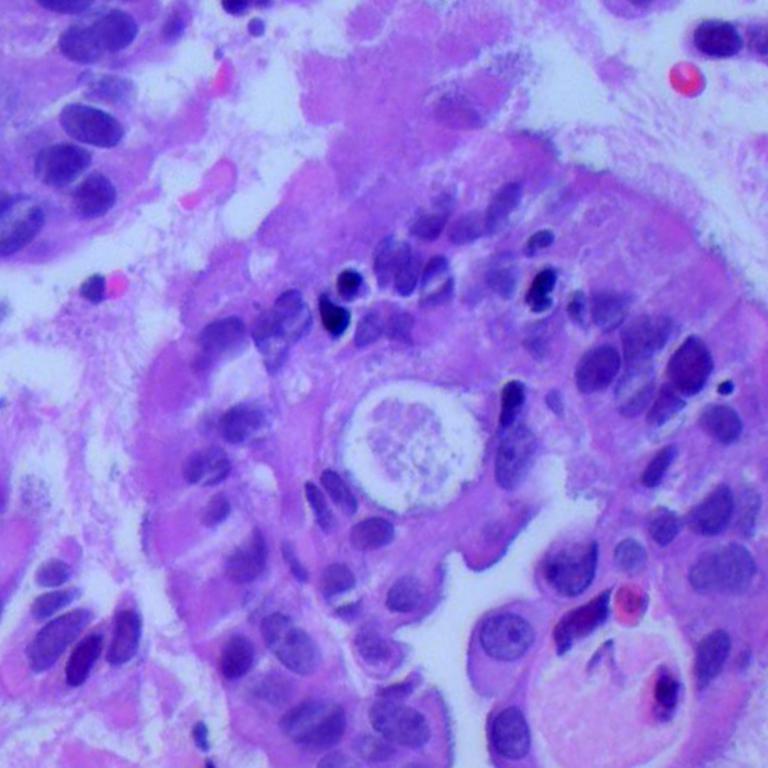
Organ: lung
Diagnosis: adenocarcinomas